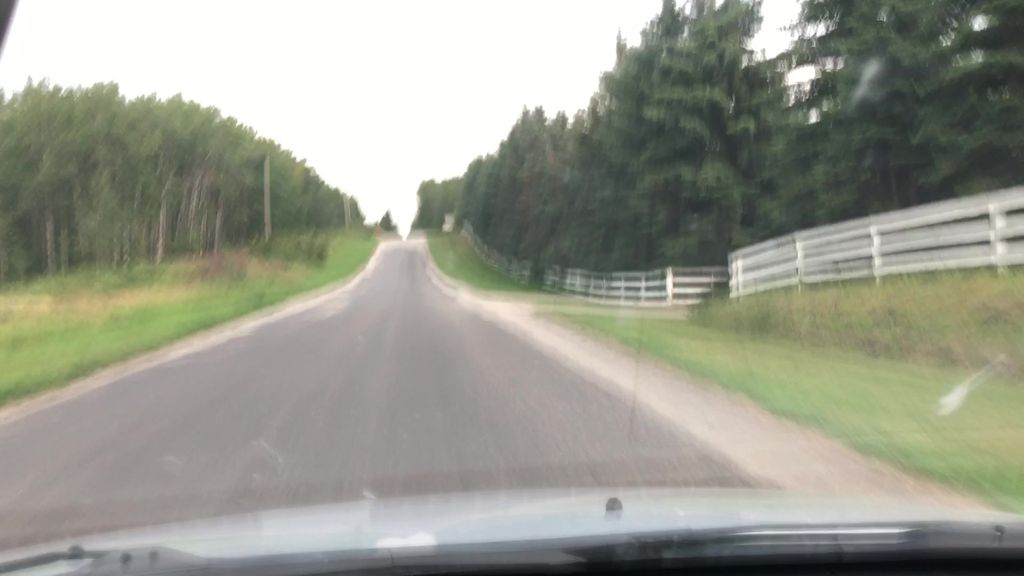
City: edmonton